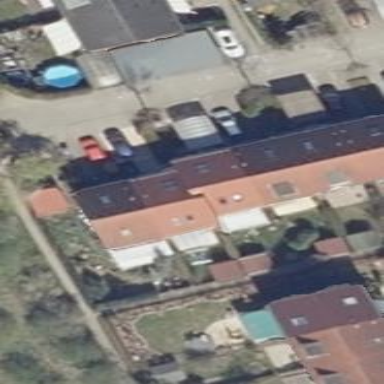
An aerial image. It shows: Terrace building.